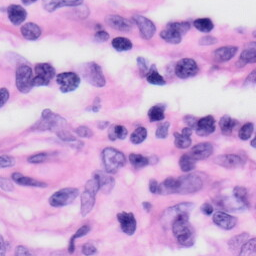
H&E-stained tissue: Skin